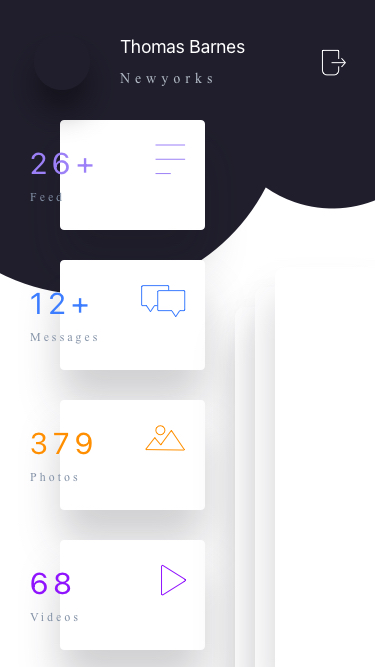
Text in this UI design:
26+
Feed
12+
Messages
379
Photos
68
Videos
Newyorks
Thomas Barnes